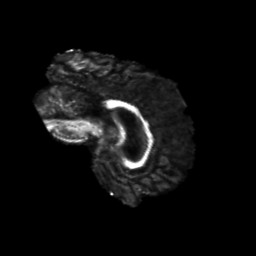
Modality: FA
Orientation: sagittal
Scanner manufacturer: siemens
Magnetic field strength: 3 T
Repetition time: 8.8 s
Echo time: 0.085 s